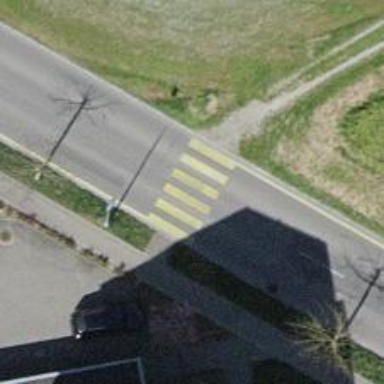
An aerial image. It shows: Marked zebra crossing on the road.